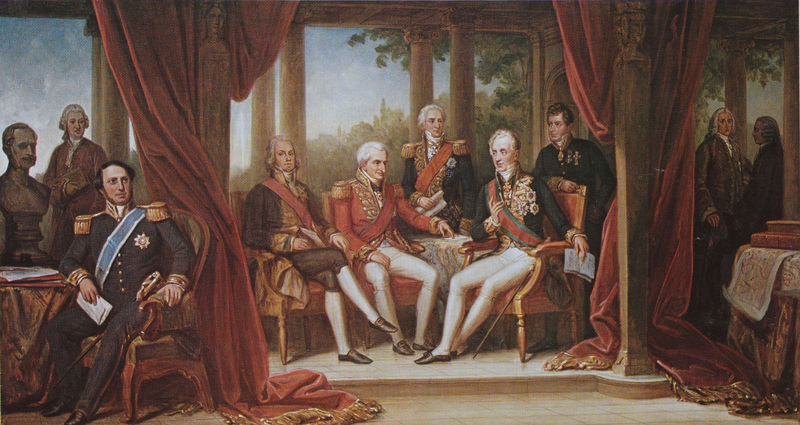
Titel: Die Staatsmänner der Restaurationsperiode (Skizze)
Künstler: Engelbert Seibertz
Standort: München
Institution: Maximilianeum
Schlagwörter: baum, blau, blätter, gemälde, gruppe, himmel, laub, mann, weiß, wolken, bäume, grün, landschaft, menschen, ocker, sitzen, stadt, grau, hintergrund, licht, männer, nase, pfeiler, raum, schwarz, stuhl, stühle, säule, säulen, tisch, tische, unterhalten, ausblick, rot, tuch, gesellschaft, gespräch, herren, malerei, versammlung, gesichter, hose, architektur, barock, falten, gesicht, halten, rahmen, samt, sockel, stehen, bildnis, gruppenbildnis, gruppenportrait, gruppenporträt, männergruppe, portrait, porträt, schauen, tischdecke, vorhang, natur, sonne, fransen, gold, interieur, reich, sessel, stoff, adel, drei, theater, locken, seide, stock, skulptur, statue, adelige, beine, perücke, schärpe, balkon, terrasse, bücher, papier, sofa, sitz, unterhaltung, schuhe, stab, bank, saal, treppe, kaiser, könig, soldaten, polster, salon, tapete, vorhänge, karten, büste, stufe, tiefe, plastik, warten, knöpfe, strümpfe, loggia, stütze, buch, zettel, militär, politik, schwert, säbel, uniform, uniformen, waffen, abzeichen, medallie, orden, scherpe, herrscher, treffen, gruppenbild, verhandlung, vertrag, brokat, politiker, österreich, kapitelle, karte, buchrücken, doppelsäulen, brief, schreiben, ionisch, strumpfhose, general, empfang, bittsteller, könige, strumpfhosen, herme, kniebundhosen, kongress, landkarte, medaille, wien, militärs, perücken, bänder, generäle, laube, preussen, wintergarten, offiziere, schärpen, minister, staat, vorhanf, perrücke, barrock, regierung, planung, pläne, sitzung, neuzeit, grauhaarig, beratung, meeting, rat, böume, kniehosen, beratschlagen, beschließen, beschluss, feldherren, futon, geografie, hackennase, klassen, landkarten, metternich, preücken, vorhanng, weltkarte, wiener kongress, witzen, würdenträger, staatsmänner, diplomaten, vetrag, versammlugn, canape#